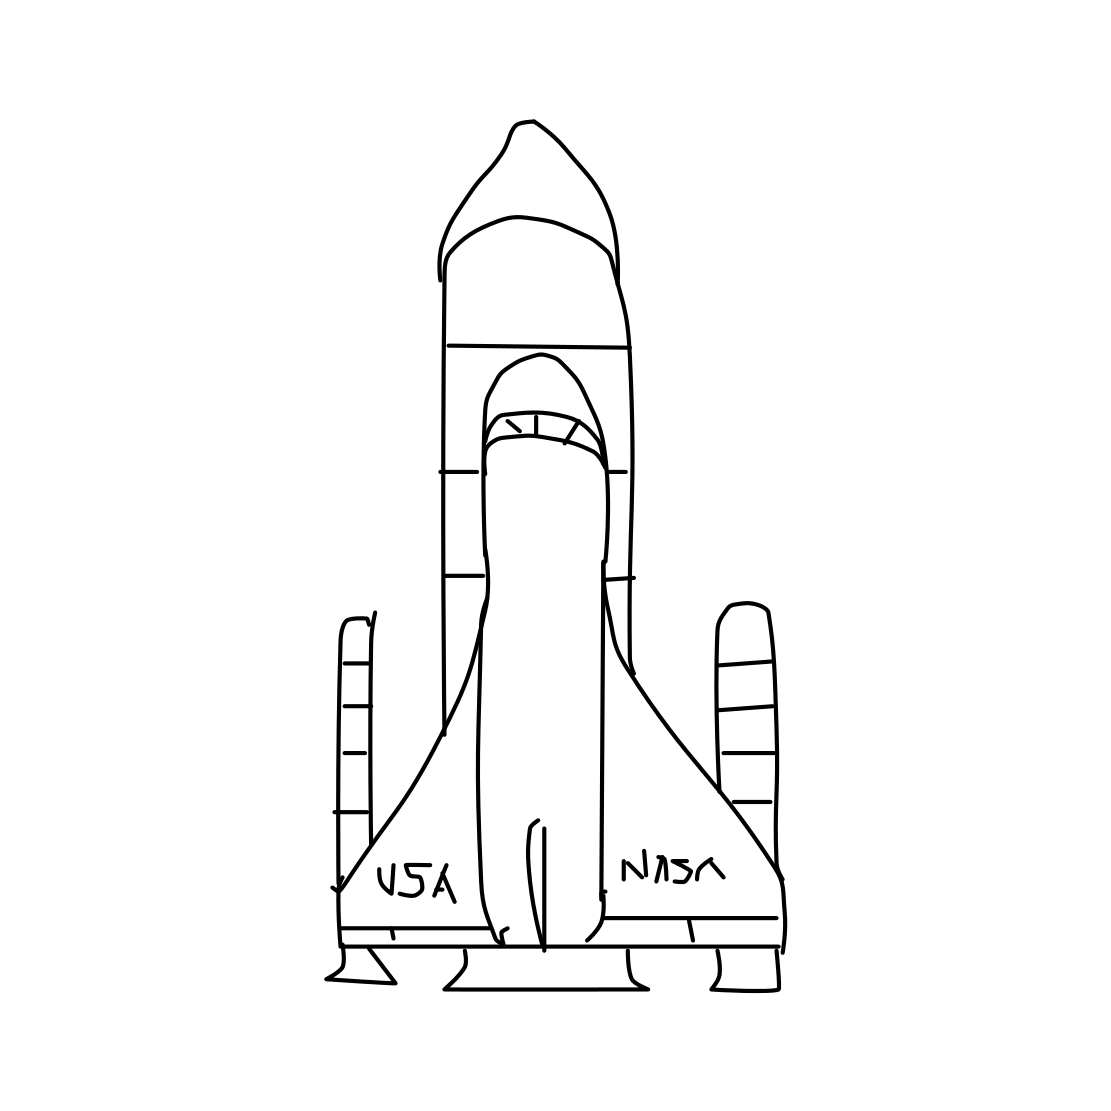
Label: space shuttle